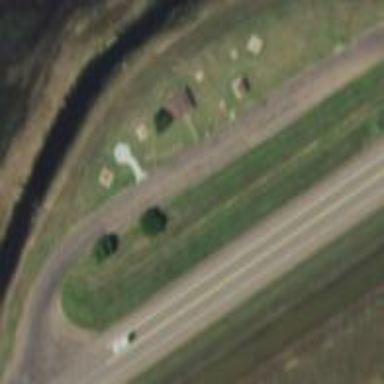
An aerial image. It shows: Rest area along the road.